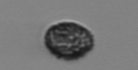
Label: Pseudochattonella_farcimen